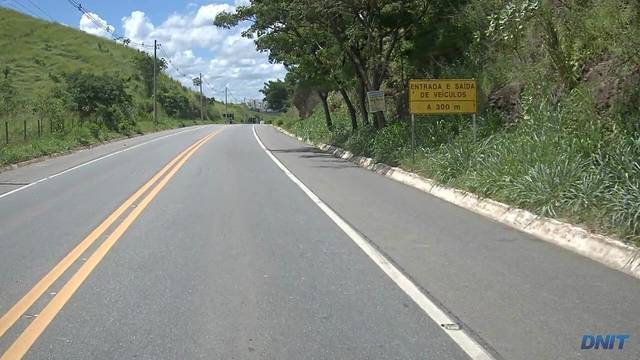
Region: Brazil
Coordinates: -18.845, -41.974